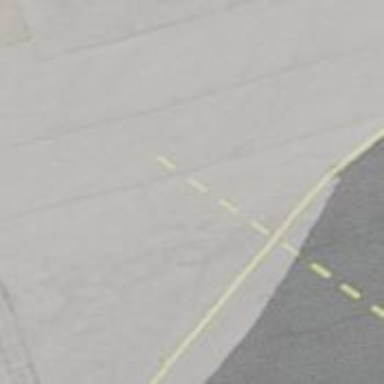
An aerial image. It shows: Runway holding position.